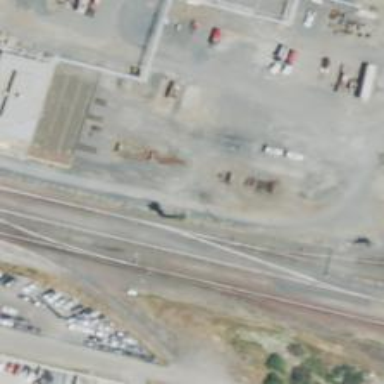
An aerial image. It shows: Rail spur service.